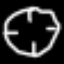
Label: clock